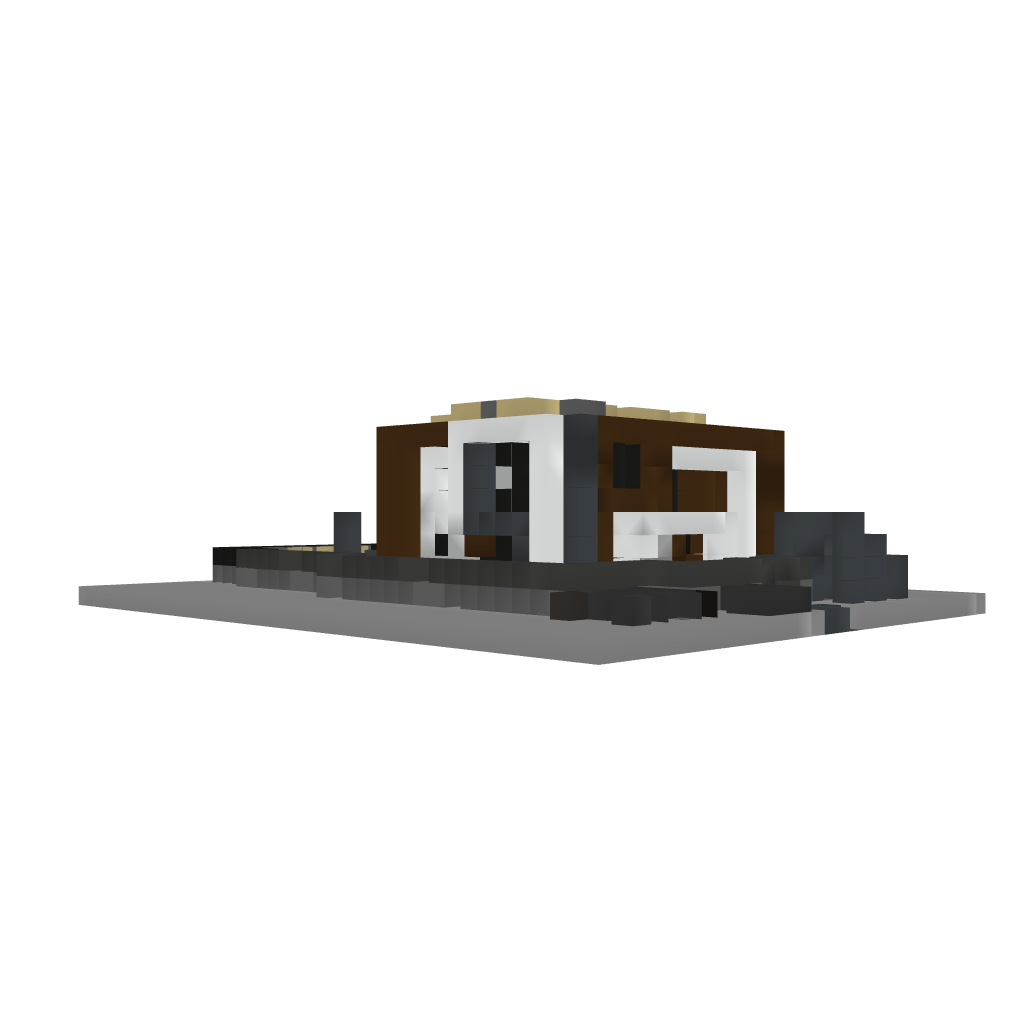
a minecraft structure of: Modern House #2 (By Ecl1pse8) 1.7.2